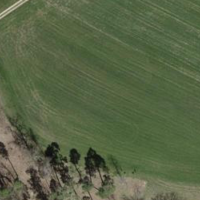
EUNIS habitat code: 52
Species observed at this site:
Phaneroptera falcata
Lacerta agilis
Pseudochorthippus parallelus